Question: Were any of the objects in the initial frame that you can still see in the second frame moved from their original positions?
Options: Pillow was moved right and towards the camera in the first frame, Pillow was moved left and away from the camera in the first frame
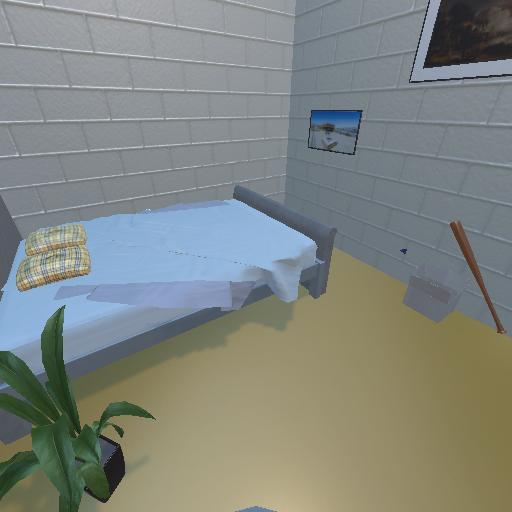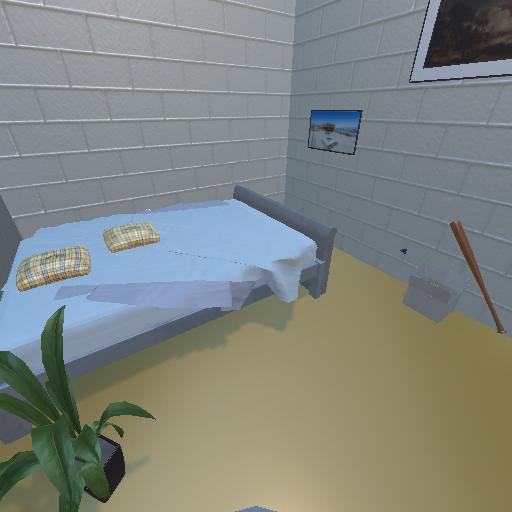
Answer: Pillow was moved right and towards the camera in the first frame